Question: I'm creating a new activity using a linearlayout and I want to make something similar to the stock version of Google Play Music'se tab-like down-arrow buttons (sorry didn't clarify: ):
I want to be able to have those vertical tab/buttons, which I can tap and it'll pull down it's items, but I don't know what to start with; I'm cross-eyed from looking at all the different ways of trying to achieve this.

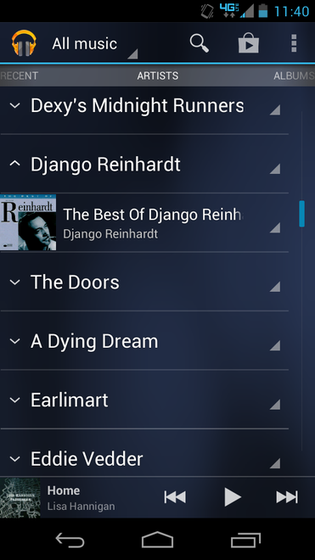
Answer: Seems like you're looking for <URL>. The adapter is a little more complex than an adapter for a ListView, but there's good tutorials.